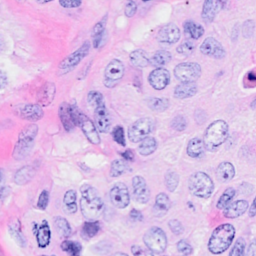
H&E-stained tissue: Breast